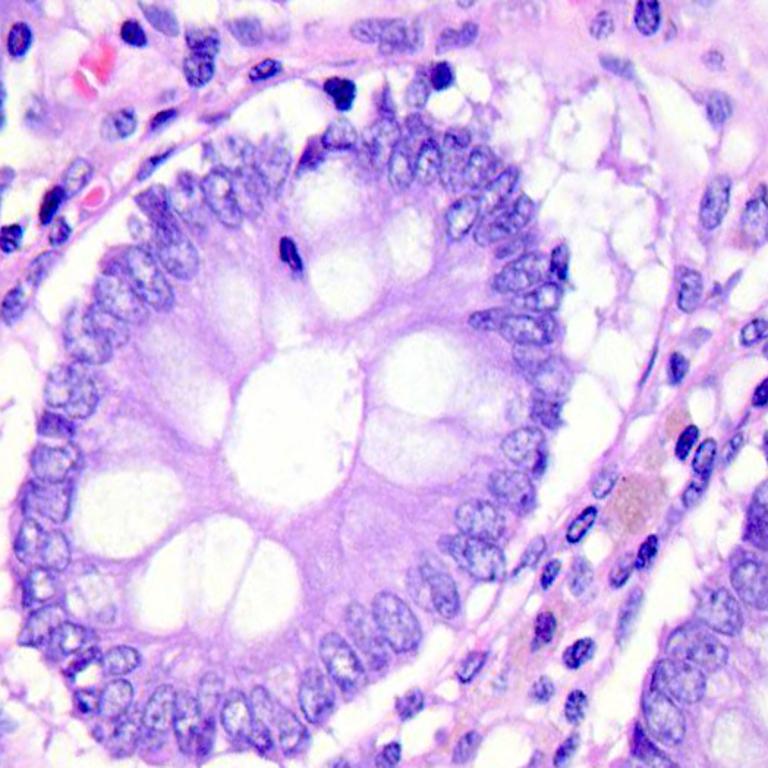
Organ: colon
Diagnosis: benign